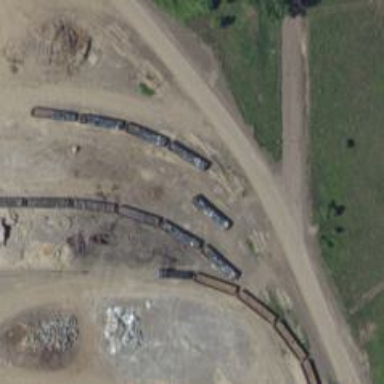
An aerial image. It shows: Railway spur service.